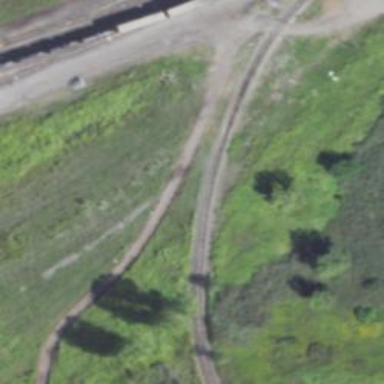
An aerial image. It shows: Abandoned railway spur.